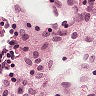
Metastatic tissue present: no